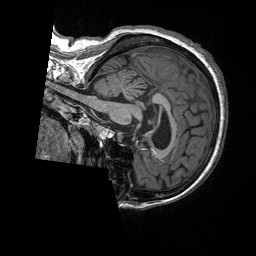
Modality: T1w
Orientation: sagittal
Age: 59
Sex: female
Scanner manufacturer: siemens
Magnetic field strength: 3 T
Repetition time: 2.4 s
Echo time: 0.00226 s